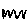
Label: zigzag